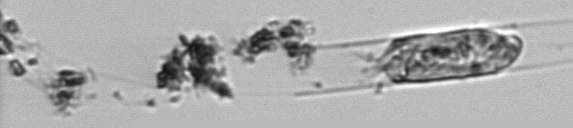
Label: Eutintinnus